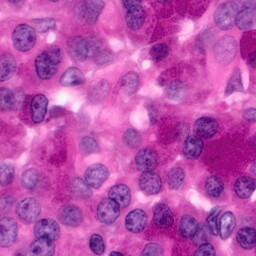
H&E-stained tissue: Pancreatic